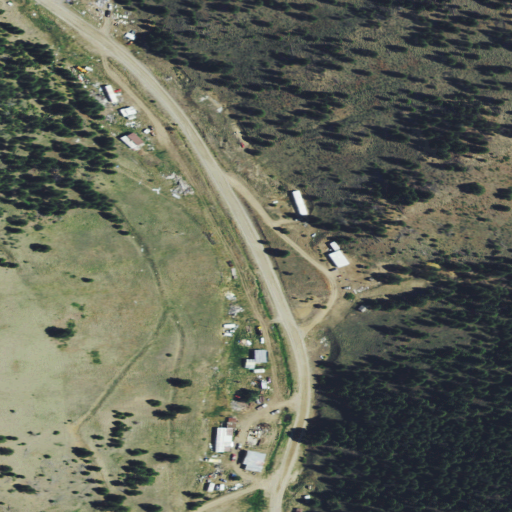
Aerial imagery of valley in Montana named Finn Gulch containing shrub, evergreen forest, grassland, open development, medium intensity development, and low intensity development